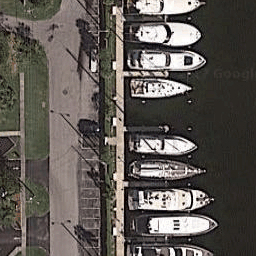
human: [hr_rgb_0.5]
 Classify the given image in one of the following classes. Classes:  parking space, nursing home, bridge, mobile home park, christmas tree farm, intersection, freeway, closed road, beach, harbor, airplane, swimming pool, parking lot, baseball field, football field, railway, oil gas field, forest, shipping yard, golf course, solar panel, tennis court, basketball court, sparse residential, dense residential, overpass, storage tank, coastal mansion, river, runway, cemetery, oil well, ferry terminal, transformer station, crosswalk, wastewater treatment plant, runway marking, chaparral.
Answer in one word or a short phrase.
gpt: harbor